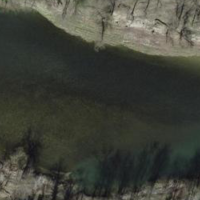
EUNIS habitat code: 15
Species observed at this site:
Geum rivale